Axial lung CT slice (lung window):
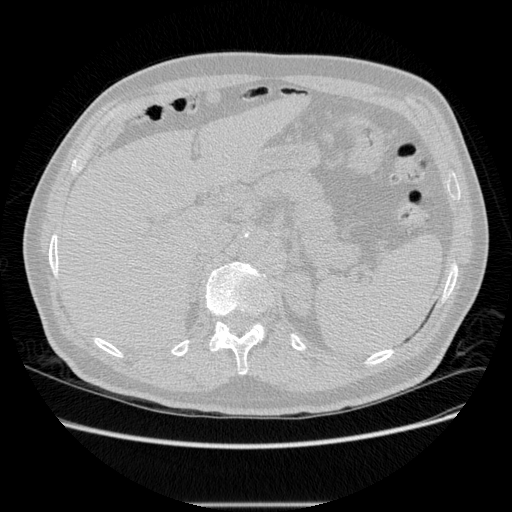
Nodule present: no